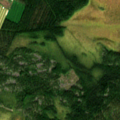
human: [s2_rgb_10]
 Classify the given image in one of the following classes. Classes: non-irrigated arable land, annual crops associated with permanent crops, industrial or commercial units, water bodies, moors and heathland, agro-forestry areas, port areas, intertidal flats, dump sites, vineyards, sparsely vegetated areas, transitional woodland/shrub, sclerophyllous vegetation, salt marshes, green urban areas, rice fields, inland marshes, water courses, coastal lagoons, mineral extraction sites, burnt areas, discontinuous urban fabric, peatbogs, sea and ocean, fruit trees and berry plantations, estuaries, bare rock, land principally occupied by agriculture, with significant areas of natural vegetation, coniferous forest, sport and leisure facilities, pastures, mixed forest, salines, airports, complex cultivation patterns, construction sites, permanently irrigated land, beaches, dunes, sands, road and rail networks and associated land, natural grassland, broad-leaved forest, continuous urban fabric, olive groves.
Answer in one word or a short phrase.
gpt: non-irrigated arable land, coniferous forest, mixed forest, peatbogs